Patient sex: M
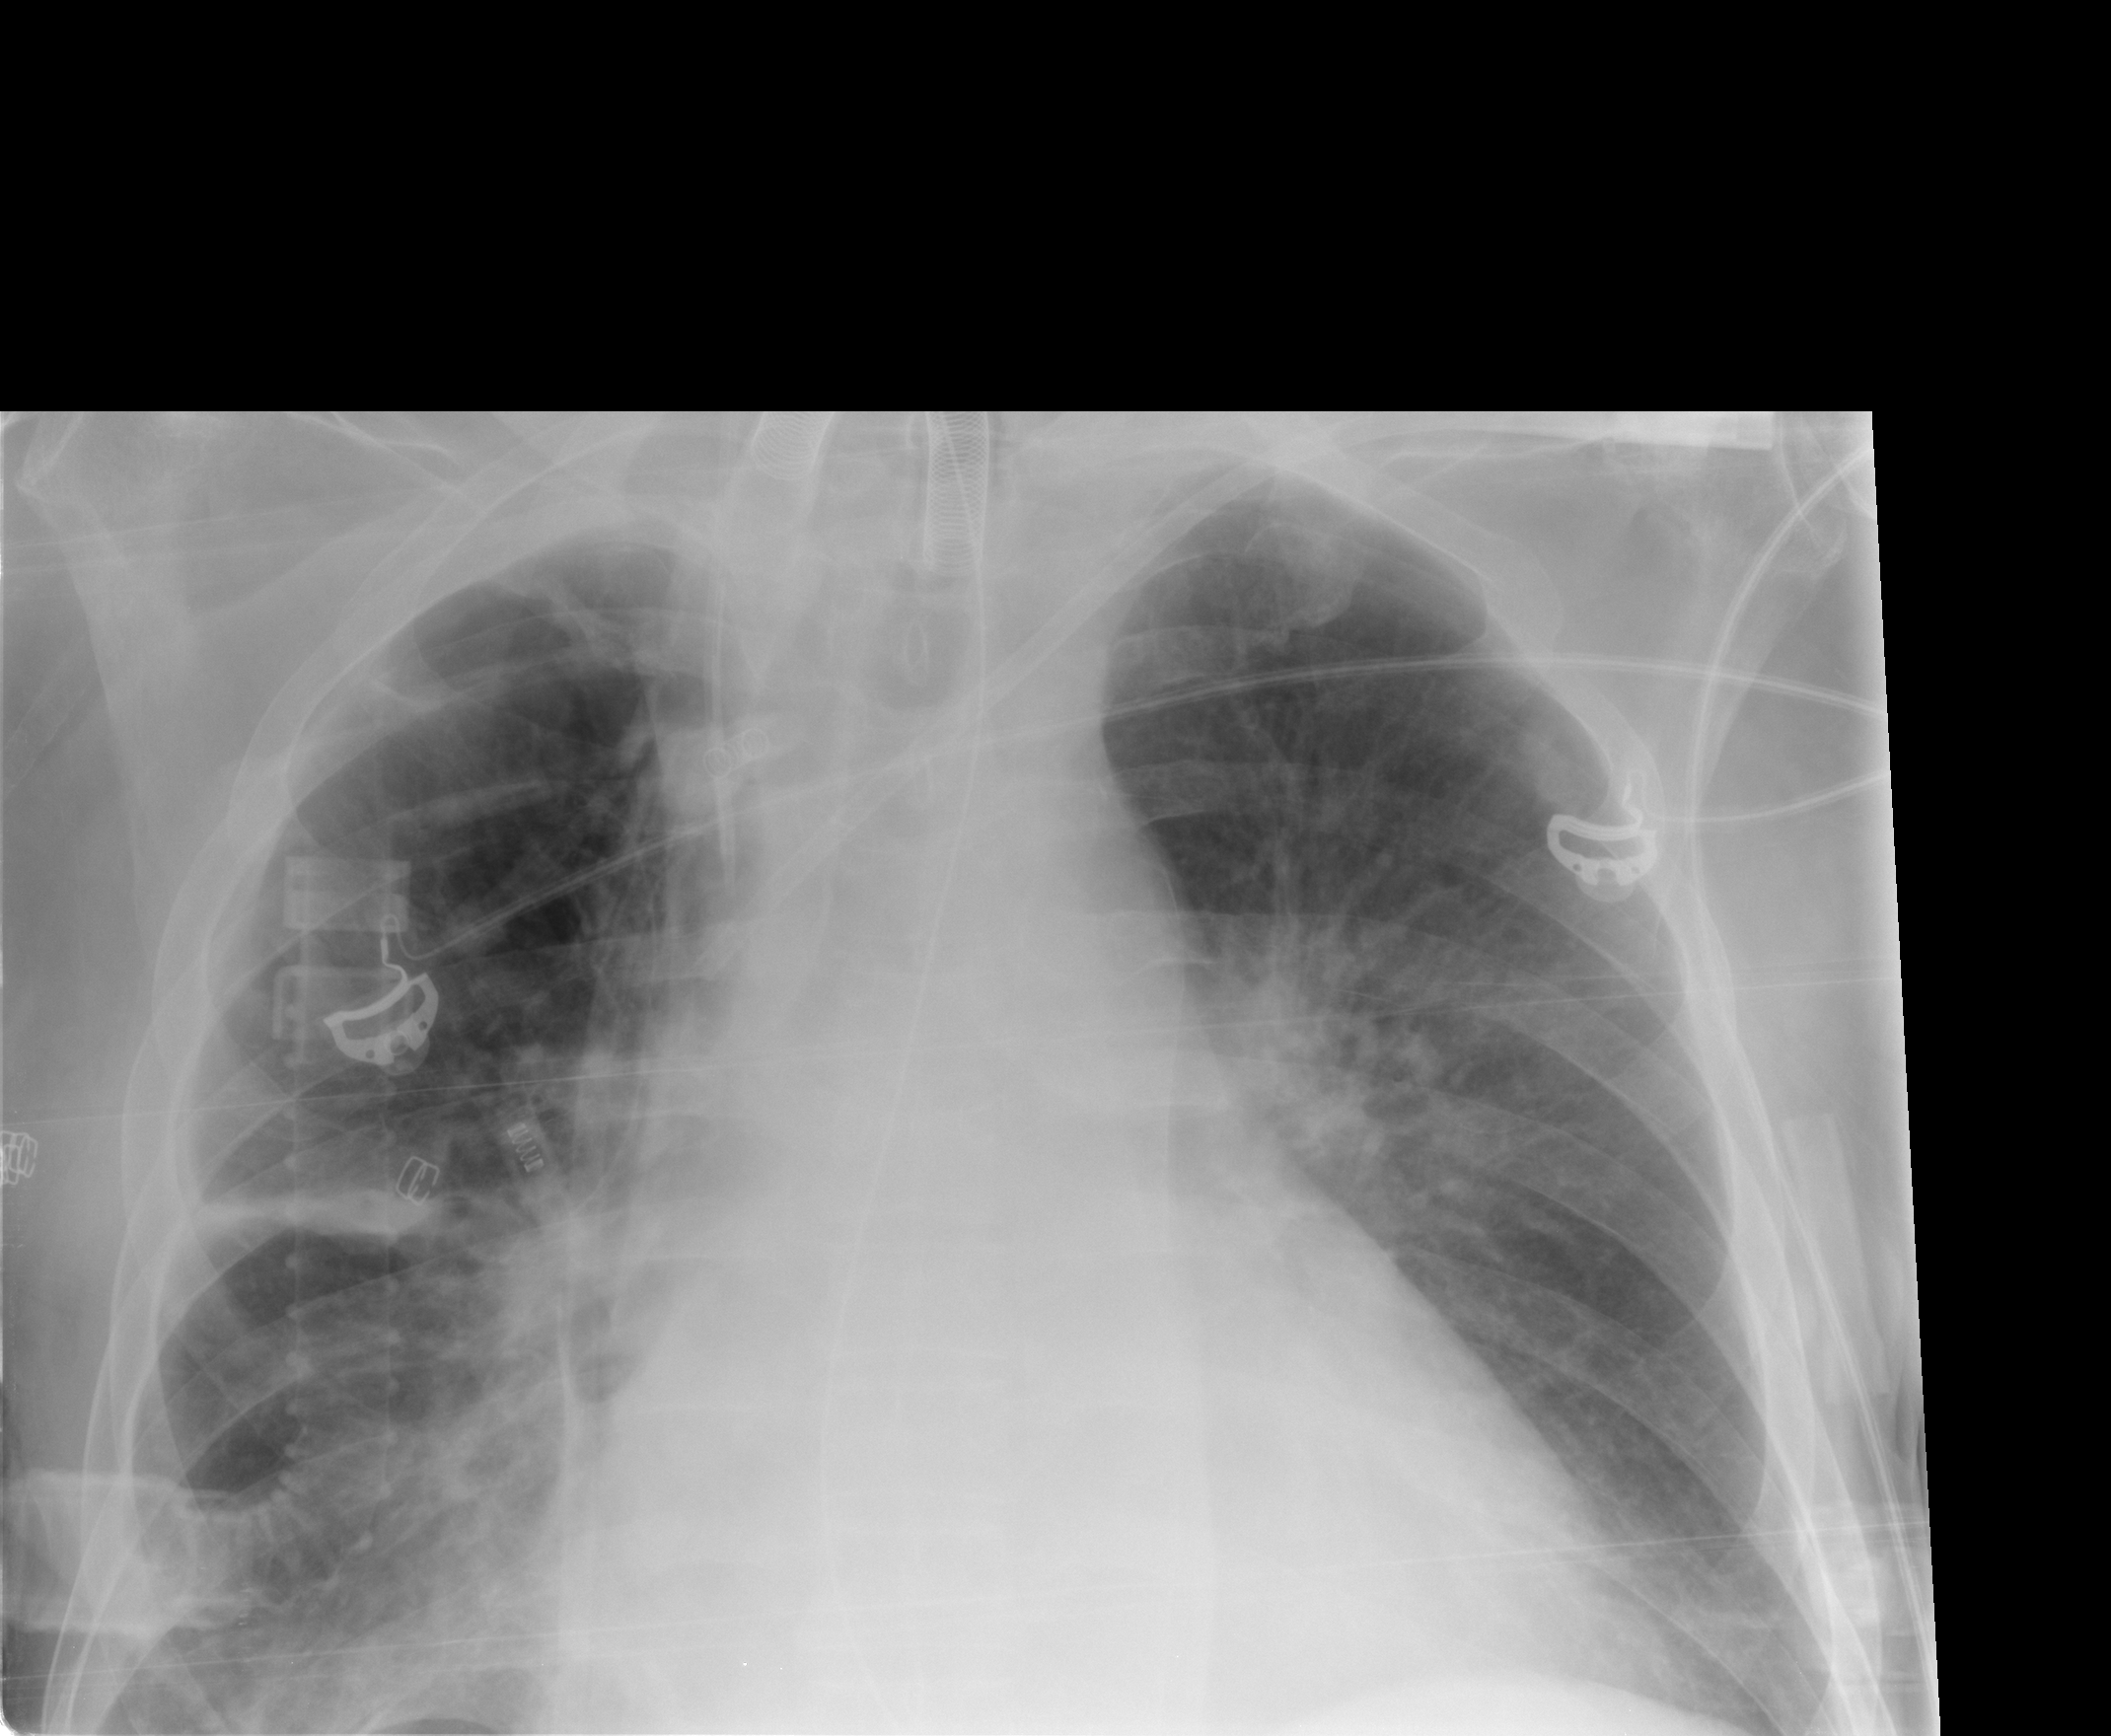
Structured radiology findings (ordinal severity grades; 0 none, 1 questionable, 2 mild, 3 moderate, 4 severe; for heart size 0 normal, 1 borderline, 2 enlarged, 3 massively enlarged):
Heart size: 2
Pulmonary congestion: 2
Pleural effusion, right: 0
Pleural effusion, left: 0
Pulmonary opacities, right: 2
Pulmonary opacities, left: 0
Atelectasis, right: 3
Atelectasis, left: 0